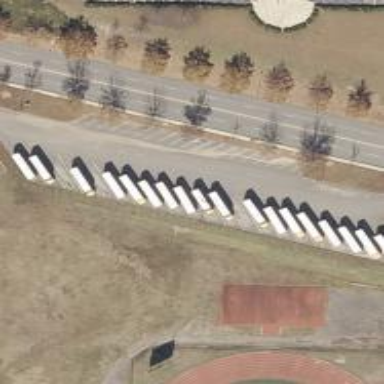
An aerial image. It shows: Parking space designated for buses.